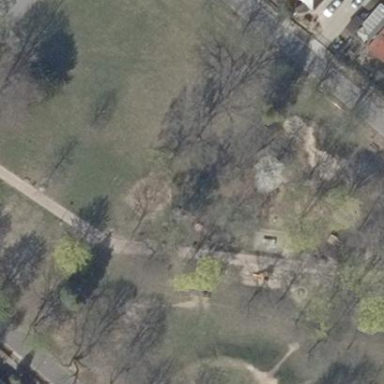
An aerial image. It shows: Park.